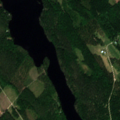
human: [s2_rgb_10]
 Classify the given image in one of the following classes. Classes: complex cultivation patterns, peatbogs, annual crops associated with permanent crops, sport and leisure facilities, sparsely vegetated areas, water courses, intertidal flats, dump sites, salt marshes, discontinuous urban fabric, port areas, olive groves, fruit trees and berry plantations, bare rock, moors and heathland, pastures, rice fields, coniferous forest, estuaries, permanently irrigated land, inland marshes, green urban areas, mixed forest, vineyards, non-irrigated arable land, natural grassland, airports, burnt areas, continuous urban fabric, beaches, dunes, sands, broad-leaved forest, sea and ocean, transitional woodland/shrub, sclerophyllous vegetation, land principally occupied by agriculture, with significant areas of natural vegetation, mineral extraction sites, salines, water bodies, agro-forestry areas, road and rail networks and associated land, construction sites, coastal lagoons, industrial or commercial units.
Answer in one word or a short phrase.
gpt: coniferous forest, mixed forest, water bodies